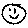
Label: smiley face